Question: What is the problem in line of code inside inner for loop if else block??
Accessing first and second of a pair inside a map is creating problems
'''
#include <iostream>
#include <unordered_map>
#include <utility>
using namespace std;
int main() {
int t; cin>>t;
for(int i = 0; i < t; i++){
int n; cin>>n; int sum = 0;
unordered_map<int, pair<int, int>> p;
for(int i = 0; i < n; i++){
int num; cin>>num;
if( (p[num].second ).first == 0)
( (p[num]).second ).first = i;
else
( (p[num]).second ).second = i;
}
unordered_map<int, pair<int, int>> :: iterator it = p.begin();
for(;it != p.end();it++){
int diff = abs(it->second.second - it->second.first);
sum = sum + diff;
}
cout<<sum<<endl;
}
}
'''

These are the errors I get:
'''
In function 'int main()':
13:21: error: request for member 'first' in 'p.std::unordered_map<int, std::pair<int, int> >::operator<URL>.std::pair<int, int>::second', which is of non-class type 'int'
14:21: error: request for member 'first' in 'p.std::unordered_map<int, std::pair<int, int> >::operator<URL>.std::pair<int, int>::second', which is of non-class type 'int'
16:21: error: request for member 'second' in 'p.std::unordered_map<int, std::pair<int, int> >::operator<URL>.std::pair<int, int>::second', which is of non-class type 'int'
'''
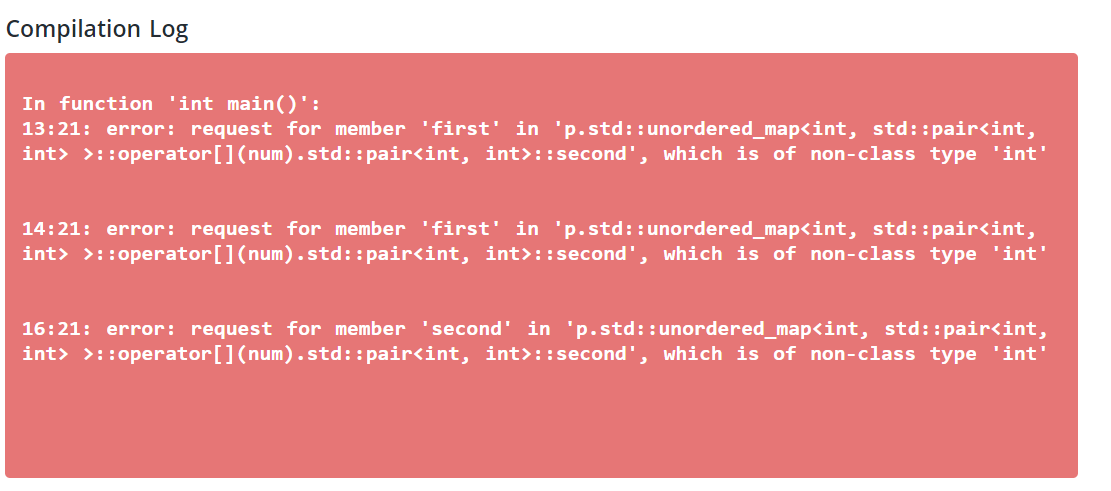
Answer: I think you're mixing up between iterating on a hashtable, and accessing its value with a provided key.
In your first loop, to acess the 'pair <int, int>' value, you just do 'p[num].first' (first 'int' of the 'pair') or 'p[num].second'.
It's not like your iterator loop, where 'it->first' points to the key, and 'it->second.first' & 'it->second.second' points to the pair value.